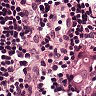
Metastatic tissue present: yes